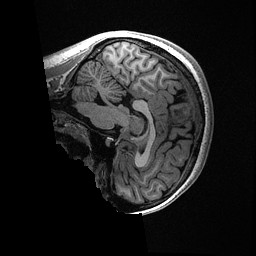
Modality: T1w
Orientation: sagittal
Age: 21
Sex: female
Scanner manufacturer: ge
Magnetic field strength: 3 T
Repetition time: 0.006952 s
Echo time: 0.00292 s